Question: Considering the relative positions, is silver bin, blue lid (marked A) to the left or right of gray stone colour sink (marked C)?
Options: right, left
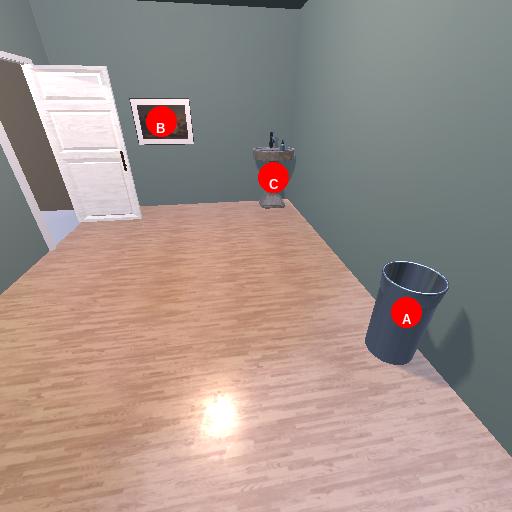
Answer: right